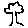
Label: tree